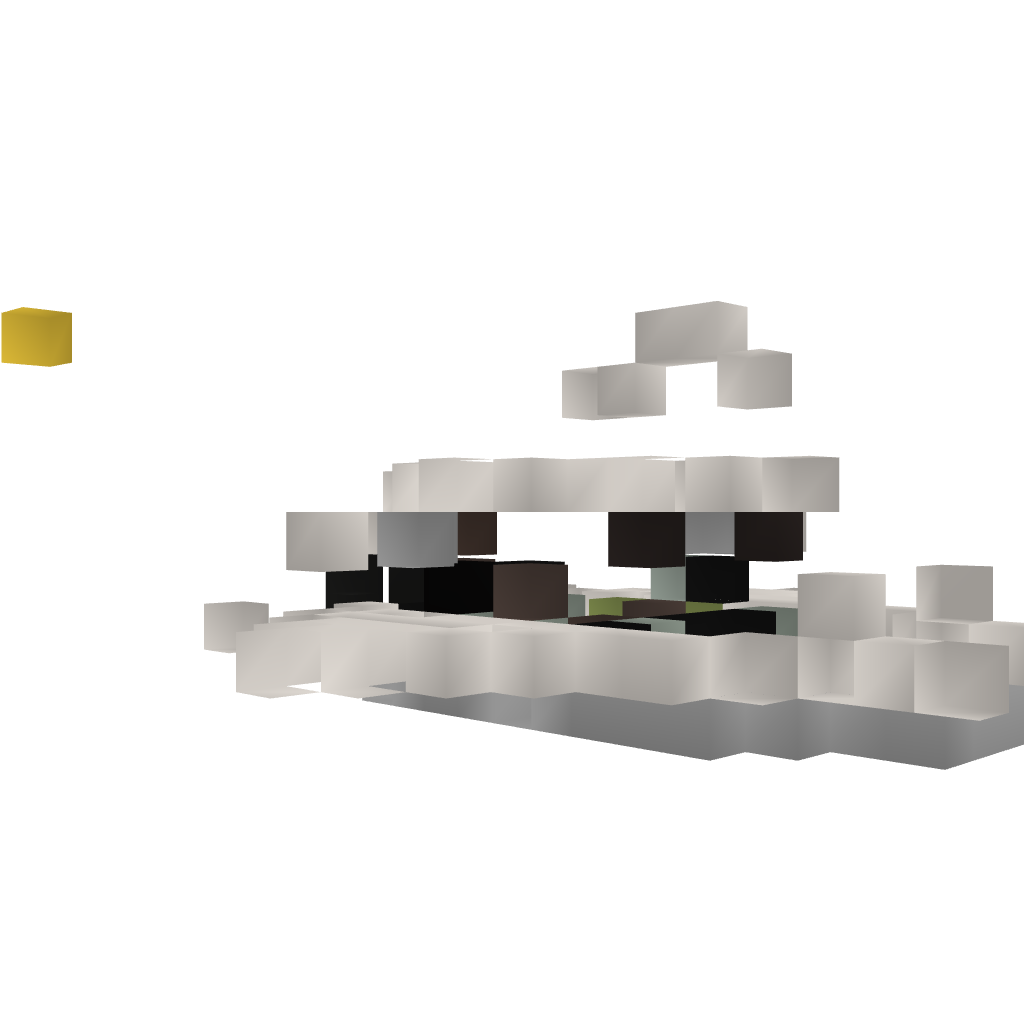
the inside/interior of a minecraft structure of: Functional Alien Fighter